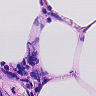
Metastatic tissue present: no